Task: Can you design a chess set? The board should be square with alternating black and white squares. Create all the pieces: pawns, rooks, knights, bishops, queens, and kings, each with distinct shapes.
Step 5467:
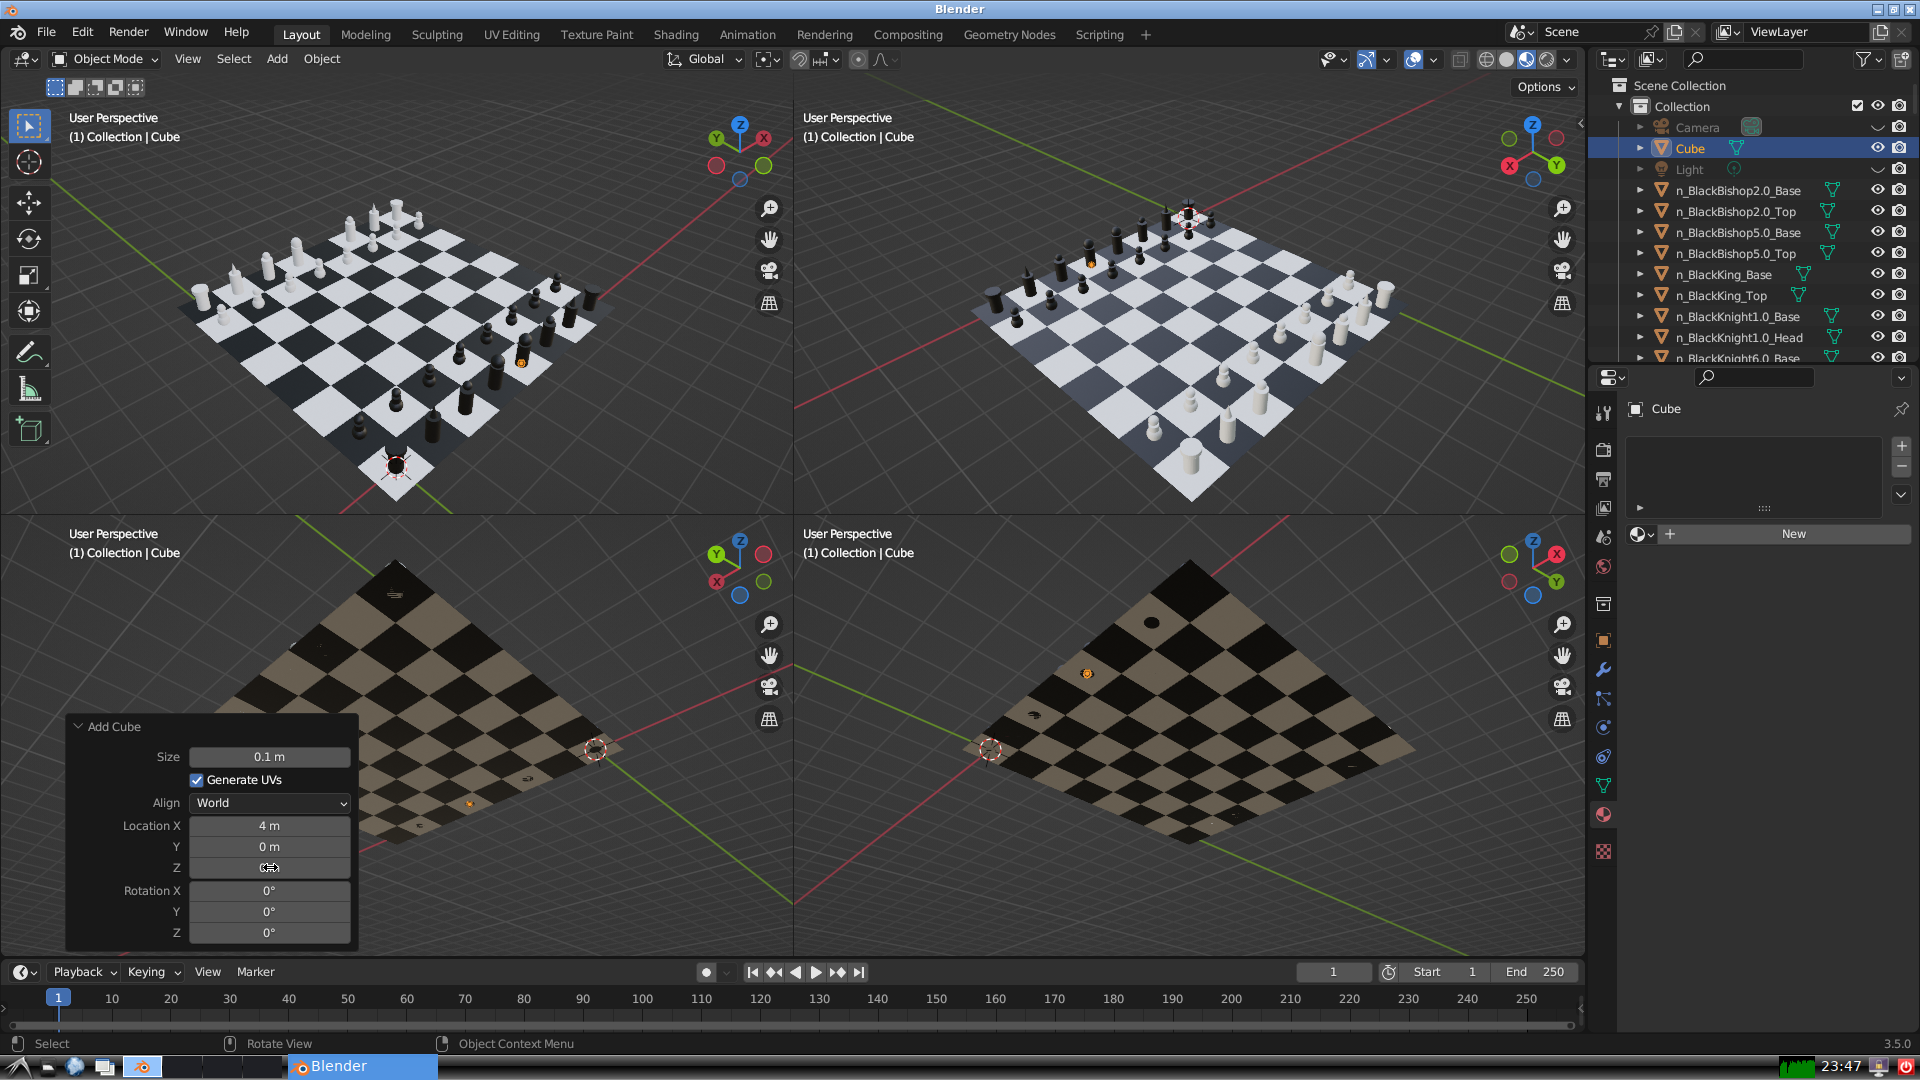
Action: click: no